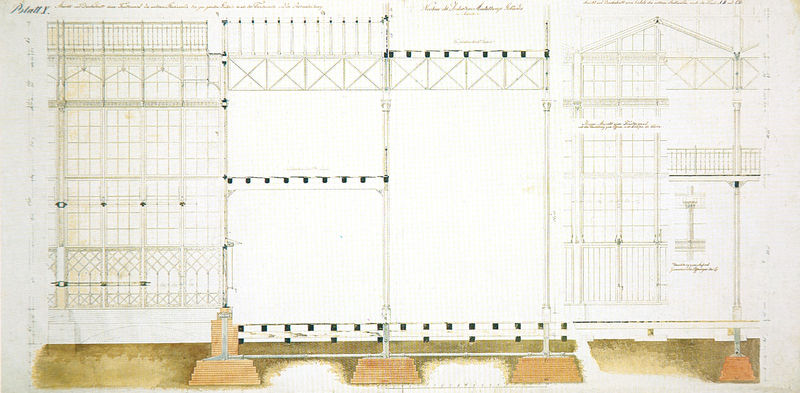
Titel: Glaspalast in München, Aufriss und Schnitte mit Fundamenten und Rohrleitungen
Künstler: August von Voit
Standort: München
Institution: Architekturmuseum der Technischen Universität
Schlagwörter: blau, weiß, grün, ocker, braun, fenster, glas, grau, hell, holz, jahrhundertwende, orange, pastell, pfeiler, raum, schwarz, skizze, stützen, säule, säulen, zeichnung, dach, gebäude, haus, rot, beige, masse, architektur, sockel, stein, steine, erde, brücke, brüstung, gitter, kirche, boden, blatt, rosa, balkon, terrasse, farbig, schrift, papier, ansicht, fassade, giebel, ziegel, linien, empore, industrie, treppe, treppen, jugendstil, zahlen, gerade, balken, geländer, stufen, podest, halle, punkte, eisen, gusseisen, keller, wohnhaus, gerüst, gewölbe, kreuz, rechteck, münchen, palast, stockwerk, balustrade, linie, schnitt, text, punkt, beschriftung, koloriert, bleistift, dachstuhl, entwurf, rathaus, quadrate, skelett, kreuze, zahl, pan, konstruktion, rötlich, gewächshaus, frontansicht, schräge, historismus, etagen, plan, ballustrade, basis, london, crystal palace, glasfassade, glaspalast, stahl, stockwerke, verstrebungen, weltausstellung, träger, streben, gezeichnet, querschnitt, kästchen, quadrat, handschrift, leisten, geschoss, abriss, gebälk, klassizistisch, ziegen, riss, grundriss, skellett, glashaus, aufriss, etage, architekturzeichnung, maßstab, bauplan, hausfront, fundament, sektion, statik, längsschnitt, baustil, markierung, dachkonstruktion, markthalle, blaupause, modul, ingenieur, ingenieurbau, eisenarchitektur, industriearchitektur, cht, coloriert, eisenskelett, metalbau, metaöbau, paneel, skelettbau, studen, säul, ufriss, anfang des malernamens: r, louvre, galerie, renaissance